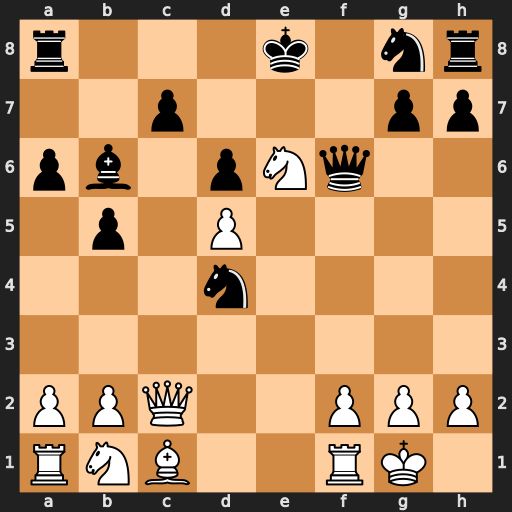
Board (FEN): r3k1nr/2p3pp/pb1pNq2/1p1P4/3n4/8/PPQ2PPP/RNB2RK1
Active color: w
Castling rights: kq
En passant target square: -
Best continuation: Nxd4